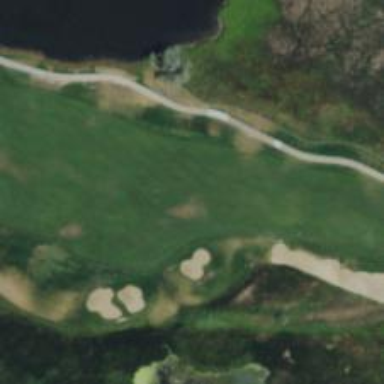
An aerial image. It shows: View of golf hole.